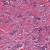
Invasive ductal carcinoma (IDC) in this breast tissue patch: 1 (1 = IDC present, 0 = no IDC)